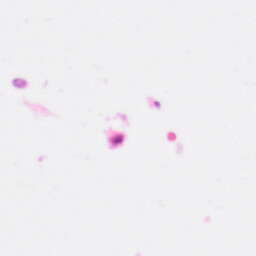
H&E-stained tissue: Colon